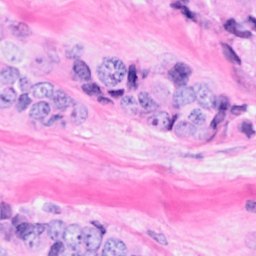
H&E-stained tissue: Breast